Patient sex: F
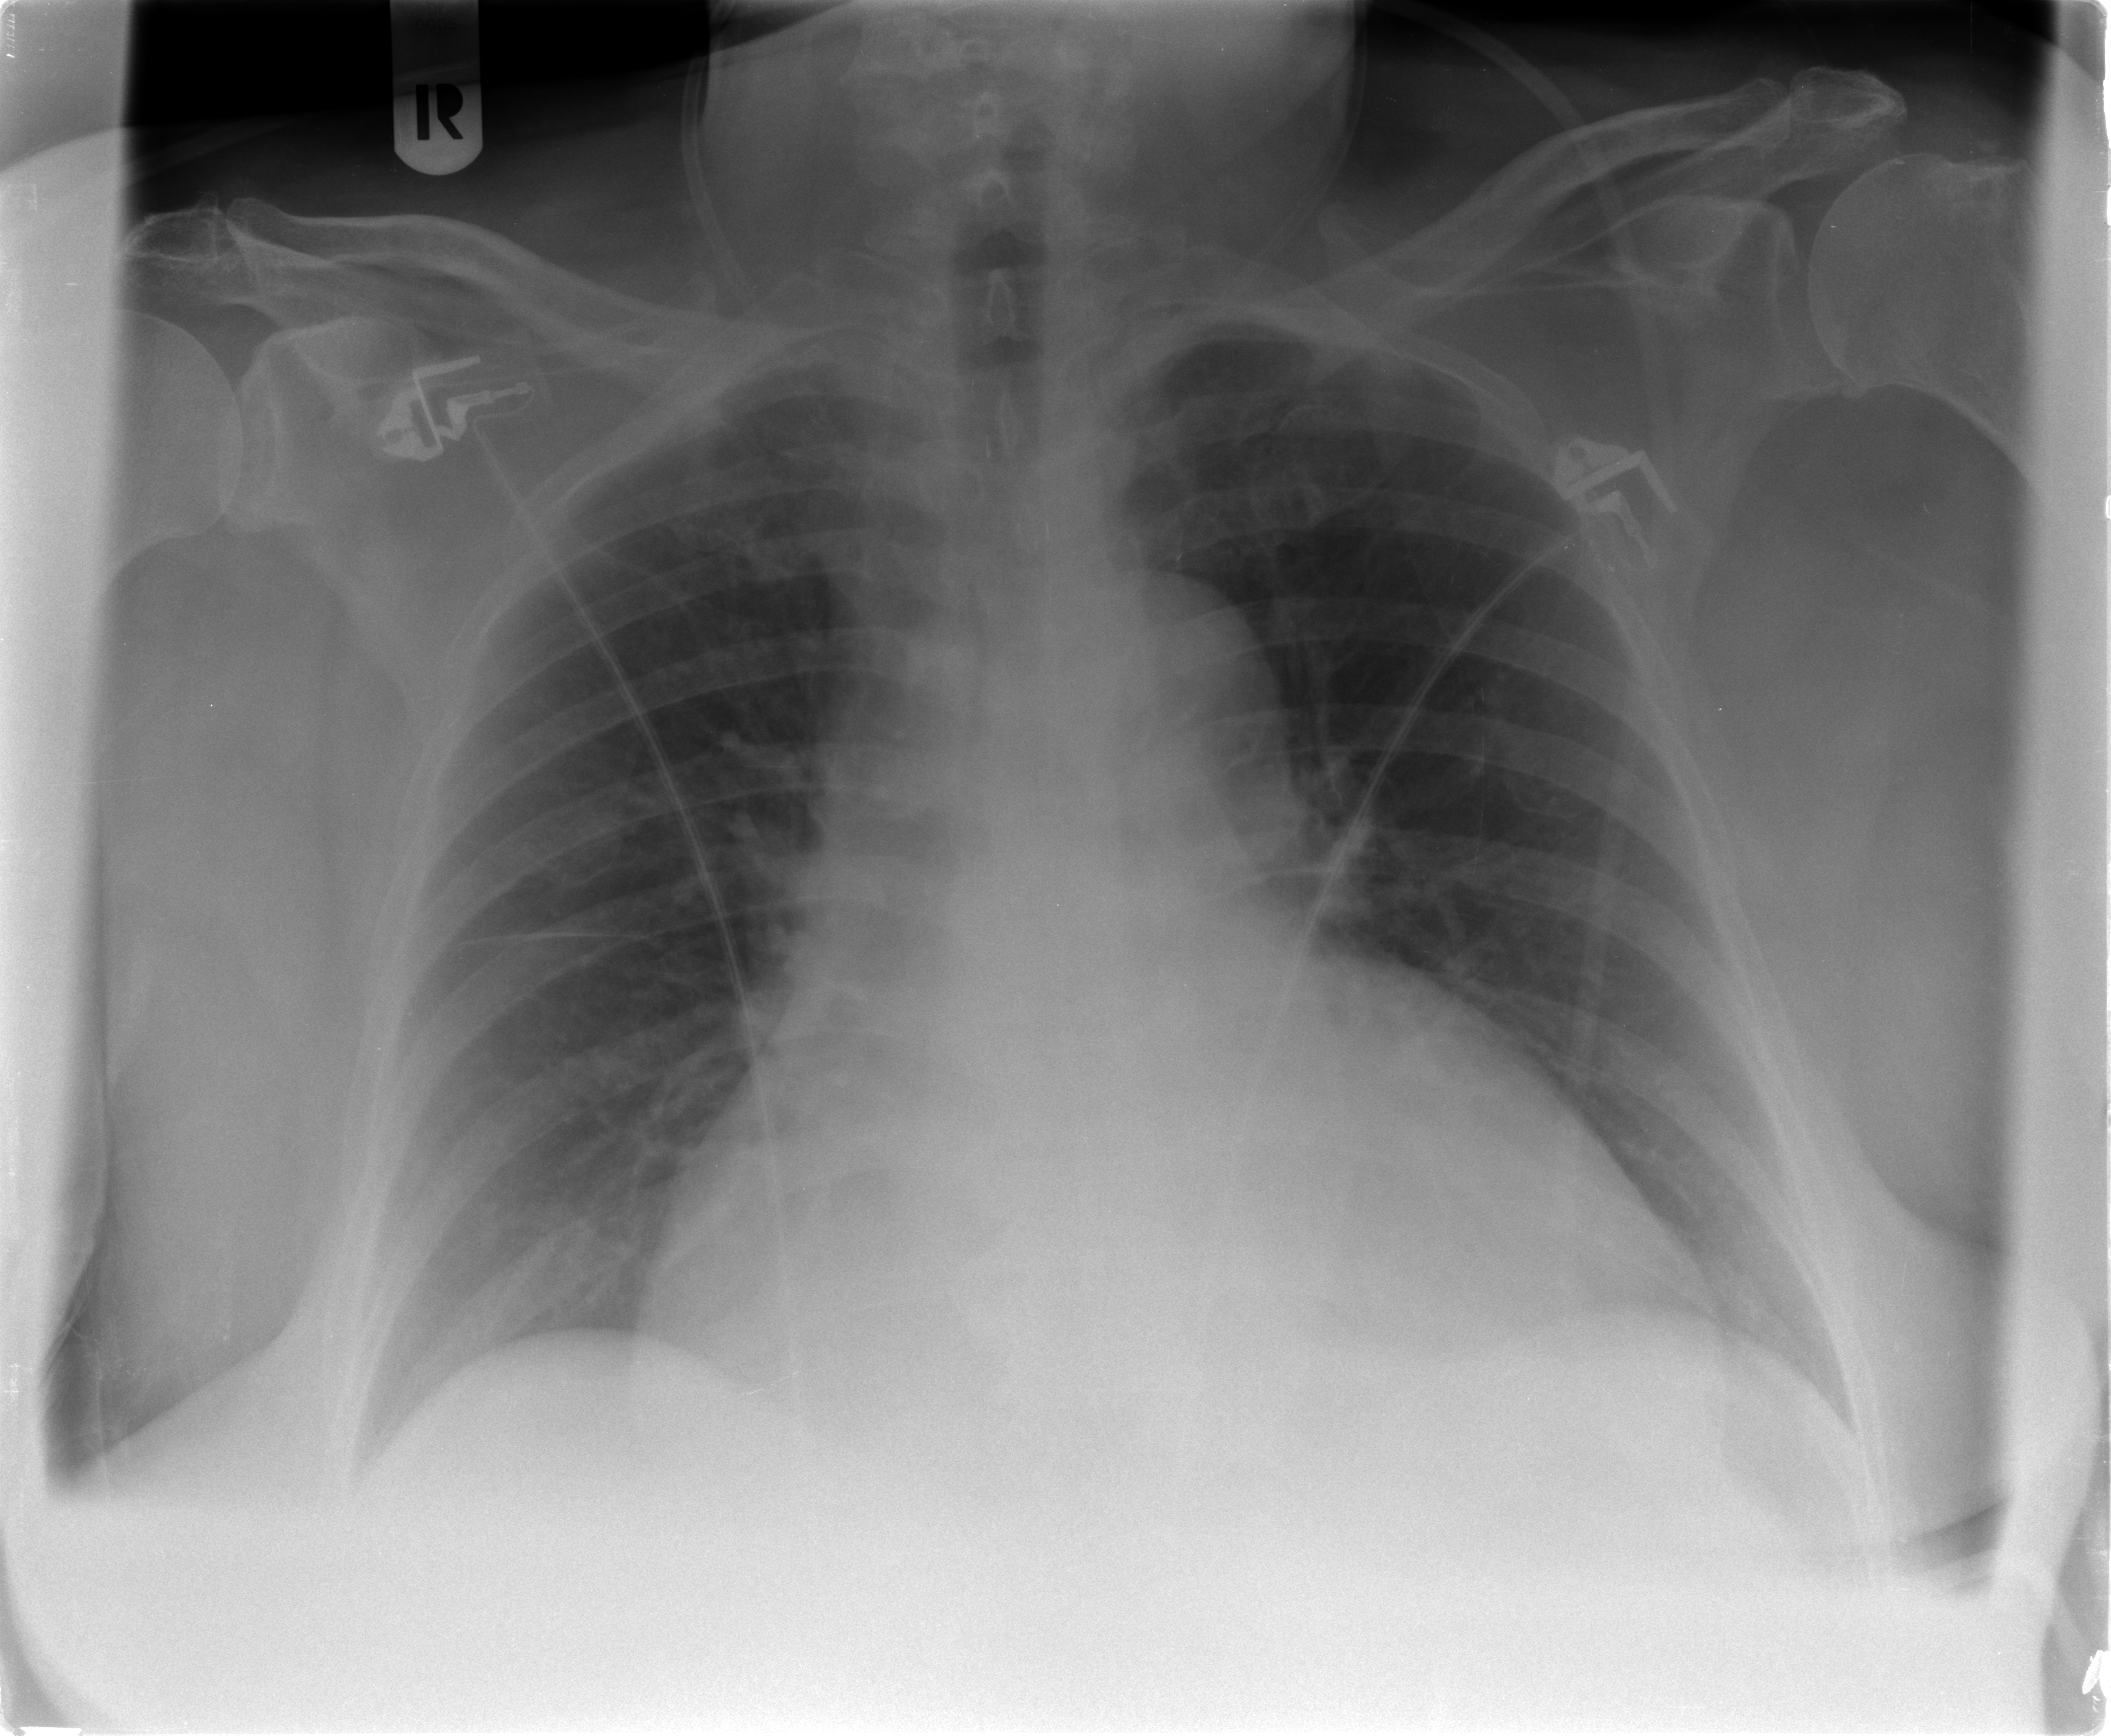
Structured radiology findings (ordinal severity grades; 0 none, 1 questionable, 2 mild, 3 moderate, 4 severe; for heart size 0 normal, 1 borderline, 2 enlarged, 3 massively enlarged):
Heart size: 3
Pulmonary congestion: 0
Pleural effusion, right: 0
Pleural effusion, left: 0
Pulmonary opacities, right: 0
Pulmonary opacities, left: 0
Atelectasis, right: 1
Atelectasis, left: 1